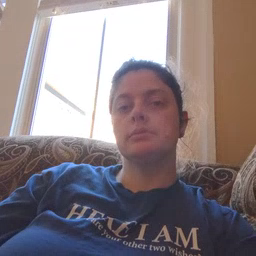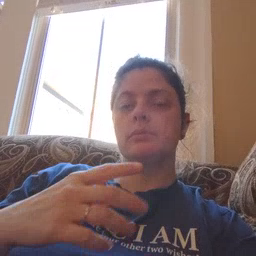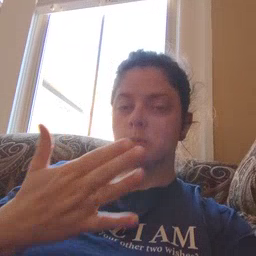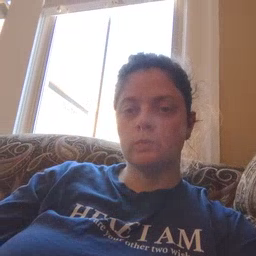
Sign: thankyou